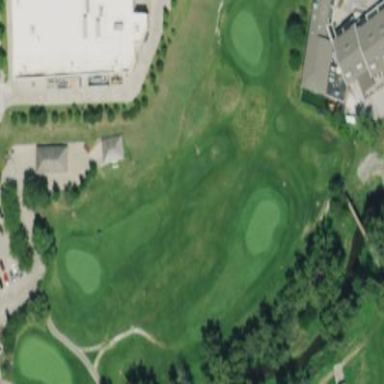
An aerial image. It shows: Golf fairway surrounded by grass.